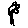
Label: flower